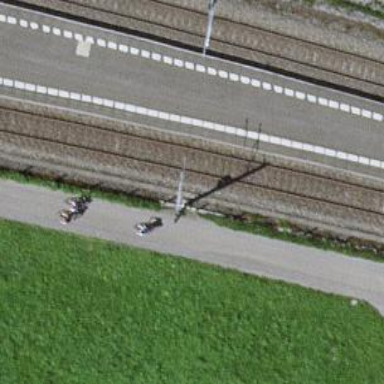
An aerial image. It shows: Railway signal.